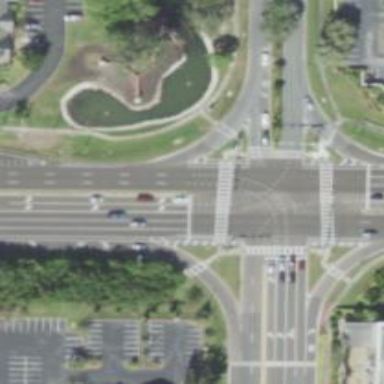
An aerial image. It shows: Marked crossing on the road.